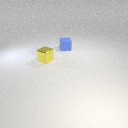
small yellow metal cube to the left of small blue rubber cube